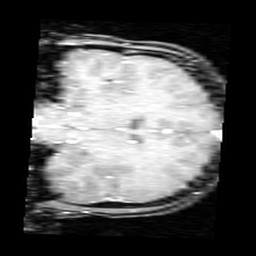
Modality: inplaneT1
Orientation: coronal
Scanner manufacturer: ge
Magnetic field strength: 3 T
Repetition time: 0.2 s
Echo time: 0.0036 s